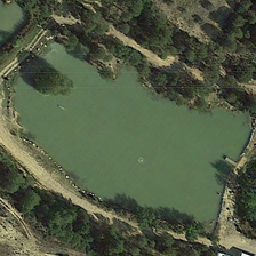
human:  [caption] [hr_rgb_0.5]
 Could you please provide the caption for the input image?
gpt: Two curved quadrangle ponds are surrounded by unpaved roads with trees along the road and inside the pond.

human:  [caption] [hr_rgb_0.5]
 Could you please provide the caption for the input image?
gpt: Two curved square ponds are surrounded by pond trees and unpaved roads along the way.

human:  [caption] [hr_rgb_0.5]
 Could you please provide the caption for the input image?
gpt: trees and dirt roads are surrounding this green pond .

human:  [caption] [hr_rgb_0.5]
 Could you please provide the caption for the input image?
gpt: two corner square pond is surrounded by dirt roads with trees along the road and in the pond.

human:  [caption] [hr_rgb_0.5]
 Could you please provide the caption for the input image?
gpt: Two circular squares around the road and pond